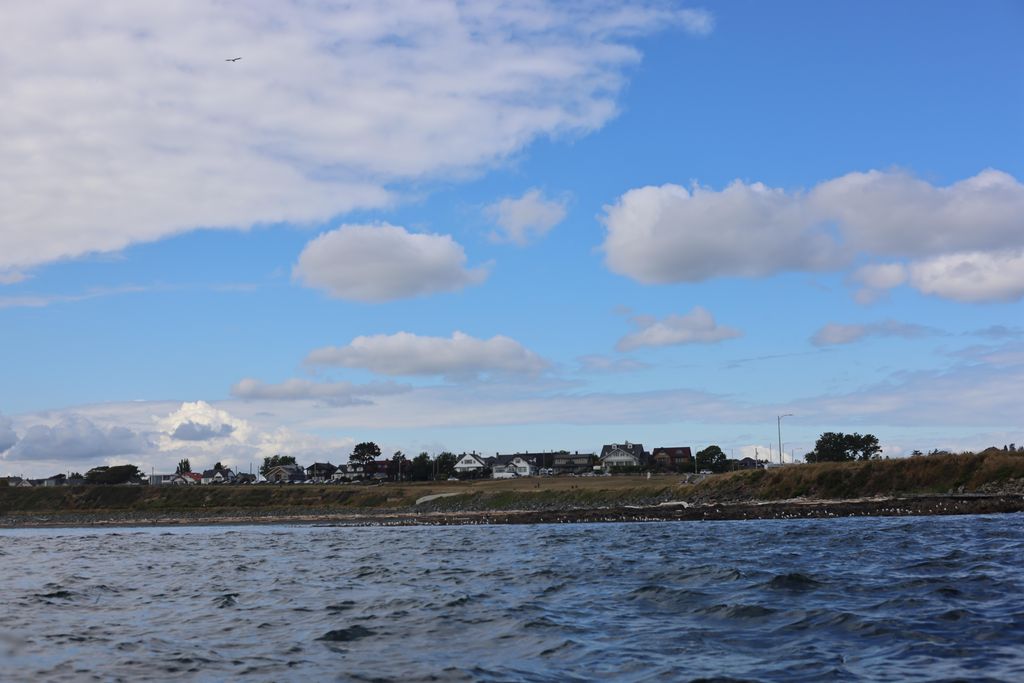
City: victoria